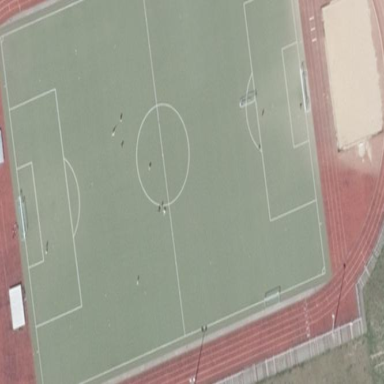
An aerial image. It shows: Soccer pitch for leisure land activities.